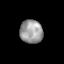
Tissue: prostate
Cell type: T cells
Senescence score: 0.3222
Nuclear area (px): 516
Mean DAPI intensity: 157.853